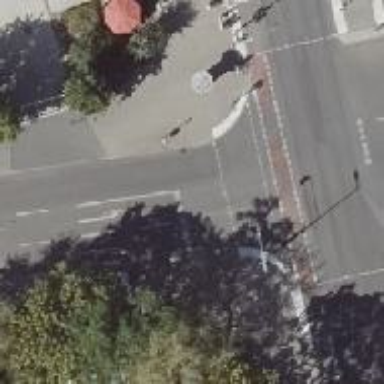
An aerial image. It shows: Crossing with traffic signals.